Question: Anyone know why my action bar/ my android title bar is missing when I extends Activity? All this while it is working fine and the action bar/ title activity is being shown on the activity whenever I used extend activity. I have been using extend activity for a very long time, but today when I click on create new Project to create a new android activity and extends activity, the action bar/ android title went missing. I have been searching for quite some time now and still unable to find the reason that causes this. How to fix this?

'''
public class MainActivity extends Activity {
@Override
protected void onCreate(Bundle savedInstanceState) {
super.onCreate(savedInstanceState);
setContentView(R.layout.activity_main);
}
@Override
public boolean onCreateOptionsMenu(Menu menu) {
// Inflate the menu; this adds items to the action bar if it is present.
getMenuInflater().inflate(R.menu.main, menu);
return true;
}
@Override
public boolean onOptionsItemSelected(MenuItem item) {
// Handle action bar item clicks here. The action bar will
// automatically handle clicks on the Home/Up button, so long
// as you specify a parent activity in AndroidManifest.xml.
int id = item.getItemId();
if (id == R.id.action_settings) {
return true;
}
return super.onOptionsItemSelected(item);
}
}
'''
Thanks
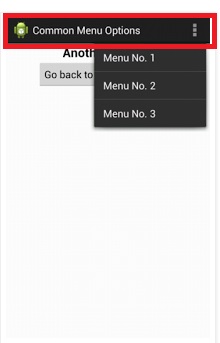
Answer: As Shvet already pointed out the fastest fix would be to use 'AppcompatActivity' as base class, since this class adds the 'Toolbar' by default.
The reason why you don't see the 'ActionBar' is that it is hidden by default in the compat style. So you would need to change the style to something different in your manifest. But I would suggest you to use the compat library. That makes the compatibility much more easy.